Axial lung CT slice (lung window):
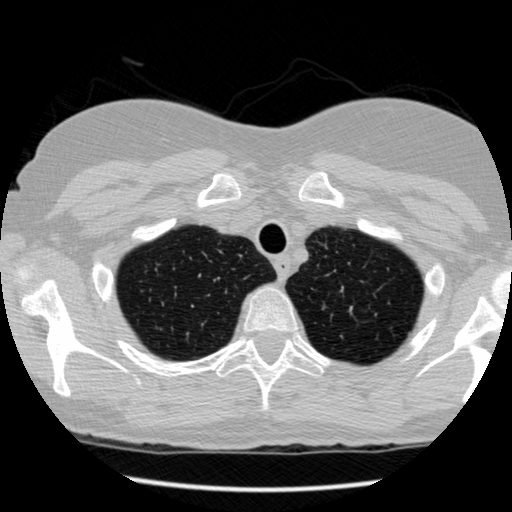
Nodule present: no